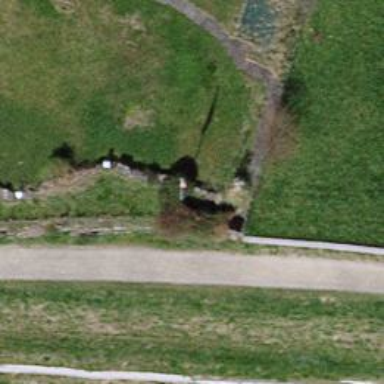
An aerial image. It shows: Hedge barrier.